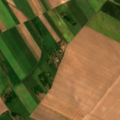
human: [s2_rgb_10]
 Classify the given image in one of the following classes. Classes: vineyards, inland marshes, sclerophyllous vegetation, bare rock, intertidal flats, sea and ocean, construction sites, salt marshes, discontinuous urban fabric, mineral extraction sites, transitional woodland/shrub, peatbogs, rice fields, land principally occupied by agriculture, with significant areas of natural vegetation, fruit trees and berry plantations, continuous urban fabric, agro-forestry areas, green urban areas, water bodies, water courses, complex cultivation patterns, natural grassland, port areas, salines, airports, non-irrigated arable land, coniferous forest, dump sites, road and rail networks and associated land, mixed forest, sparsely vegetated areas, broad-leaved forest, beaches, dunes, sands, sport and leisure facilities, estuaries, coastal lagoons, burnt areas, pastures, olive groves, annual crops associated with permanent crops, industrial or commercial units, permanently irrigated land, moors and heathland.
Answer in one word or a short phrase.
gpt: non-irrigated arable land, land principally occupied by agriculture, with significant areas of natural vegetation